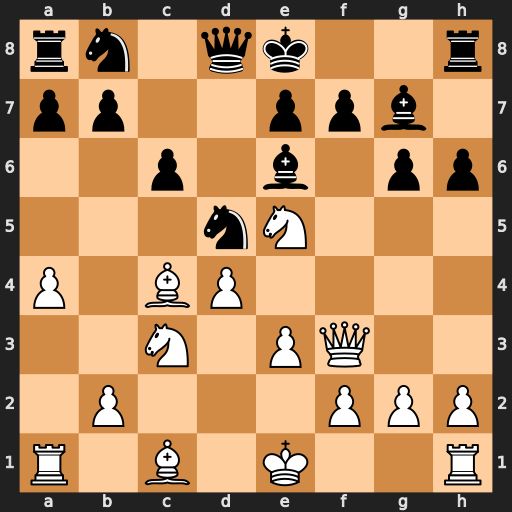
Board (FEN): rn1qk2r/pp2ppb1/2p1b1pp/3nN3/P1BP4/2N1PQ2/1P3PPP/R1B1K2R
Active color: w
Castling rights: KQkq
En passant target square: -
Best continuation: e4 Bxe5 exd5 cxd5 Bb5+